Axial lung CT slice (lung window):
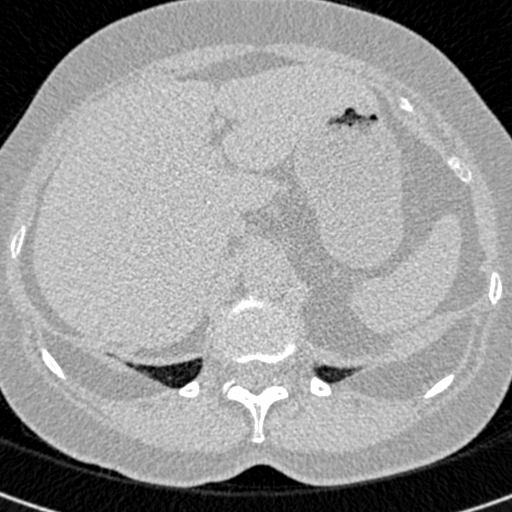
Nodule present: no